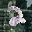
Label: 2